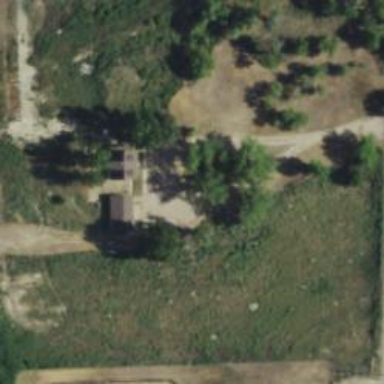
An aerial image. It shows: Driveway leading to service road.